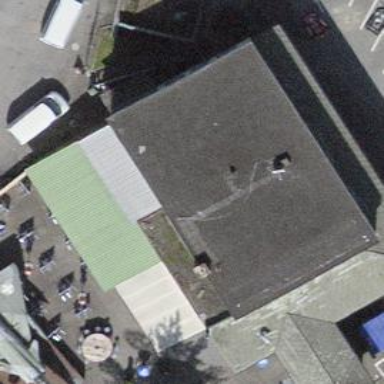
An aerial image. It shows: Restaurant.